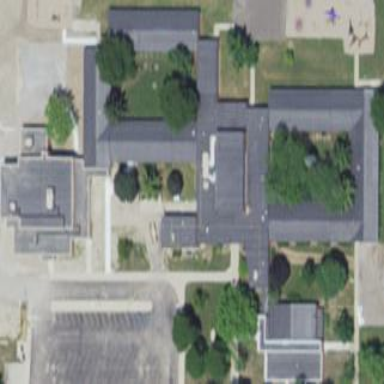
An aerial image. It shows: School building.